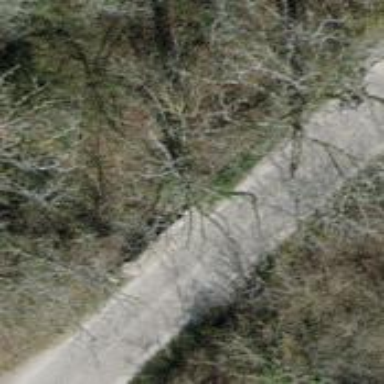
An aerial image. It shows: Unclassified road with asphalt surface. There is bridge along the road and no sidewalk.